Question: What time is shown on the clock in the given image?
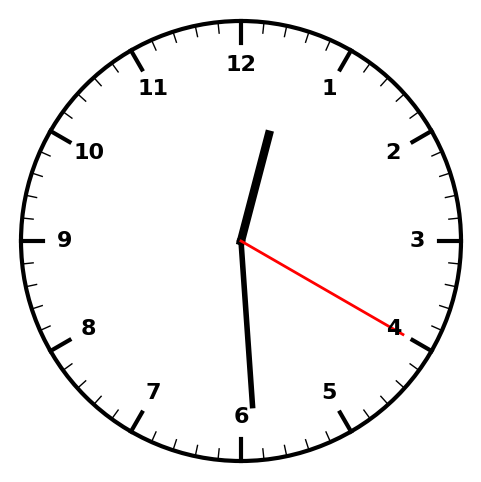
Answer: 12:29:20